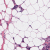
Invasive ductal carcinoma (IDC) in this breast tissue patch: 1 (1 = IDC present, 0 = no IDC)